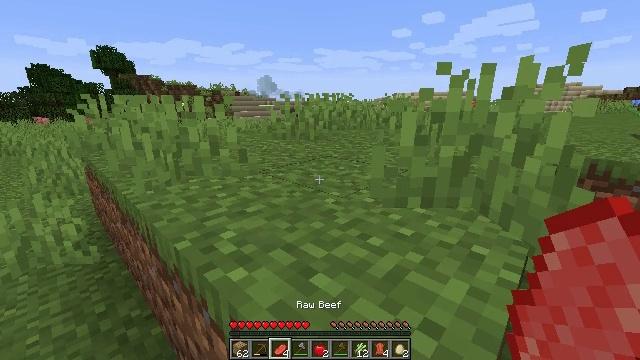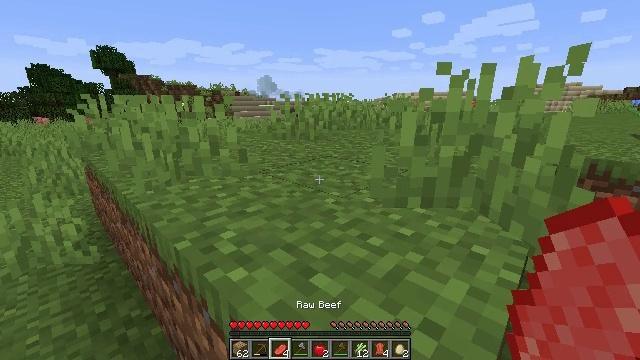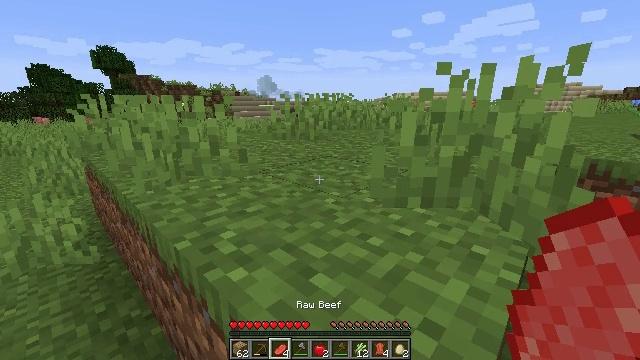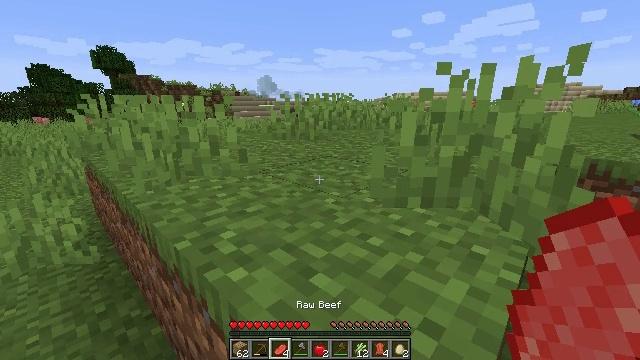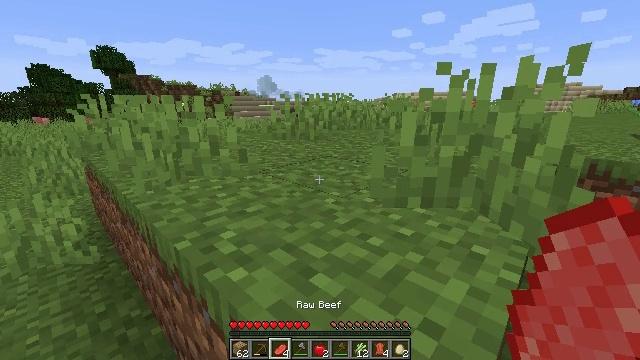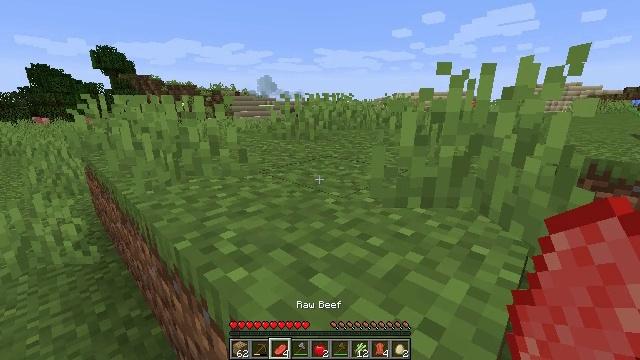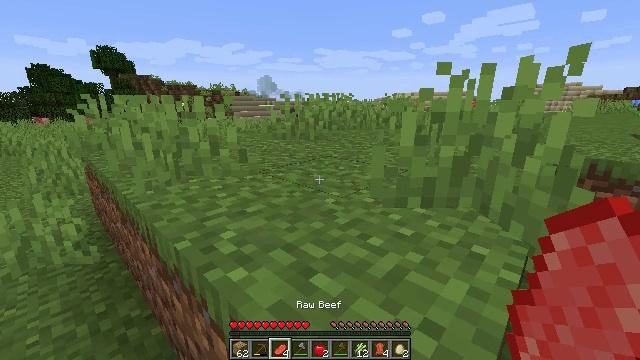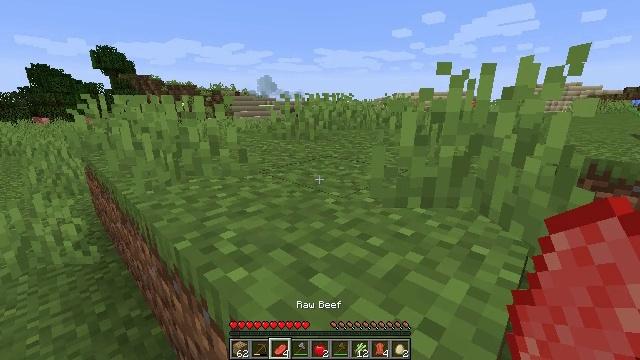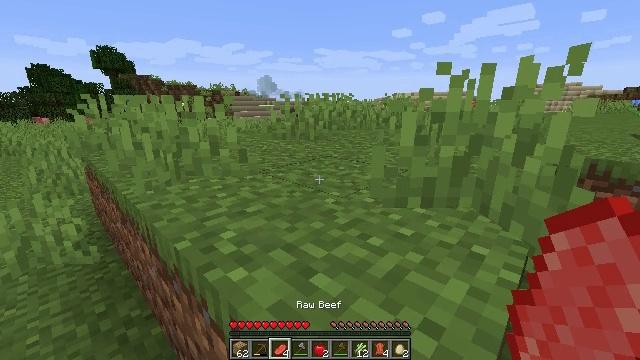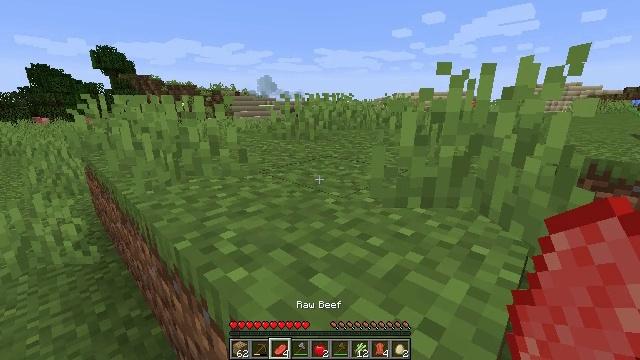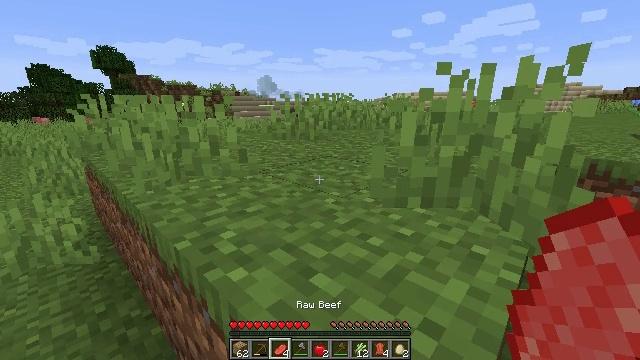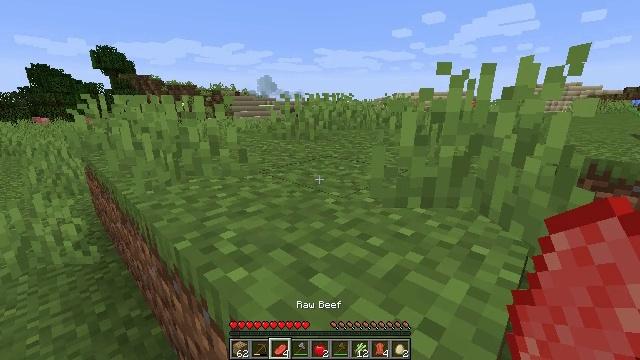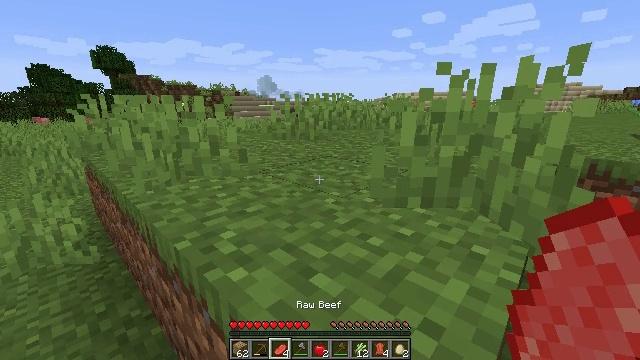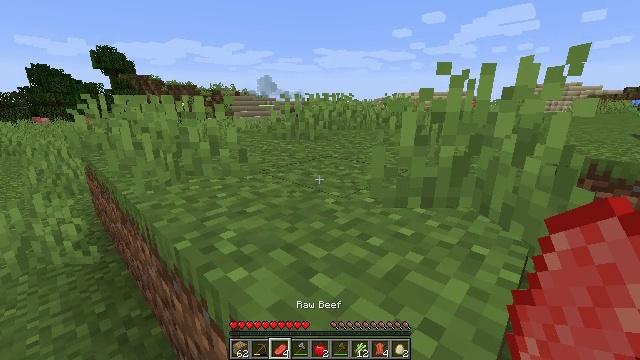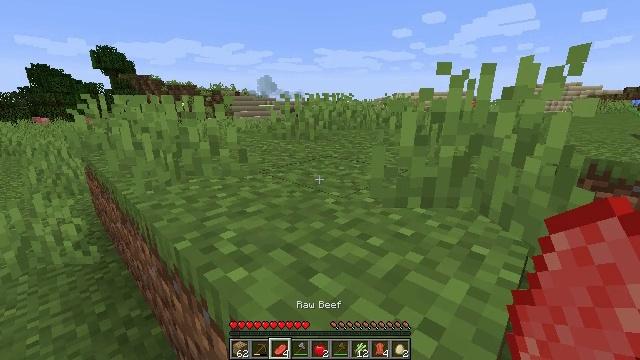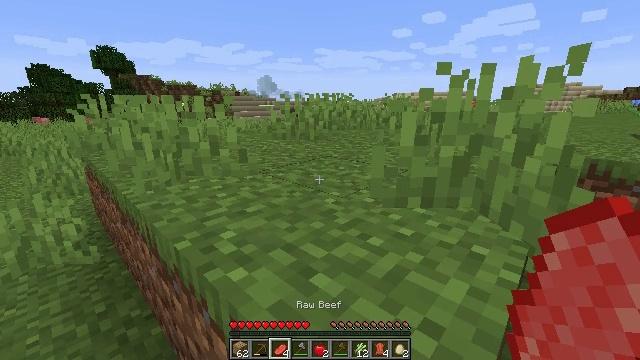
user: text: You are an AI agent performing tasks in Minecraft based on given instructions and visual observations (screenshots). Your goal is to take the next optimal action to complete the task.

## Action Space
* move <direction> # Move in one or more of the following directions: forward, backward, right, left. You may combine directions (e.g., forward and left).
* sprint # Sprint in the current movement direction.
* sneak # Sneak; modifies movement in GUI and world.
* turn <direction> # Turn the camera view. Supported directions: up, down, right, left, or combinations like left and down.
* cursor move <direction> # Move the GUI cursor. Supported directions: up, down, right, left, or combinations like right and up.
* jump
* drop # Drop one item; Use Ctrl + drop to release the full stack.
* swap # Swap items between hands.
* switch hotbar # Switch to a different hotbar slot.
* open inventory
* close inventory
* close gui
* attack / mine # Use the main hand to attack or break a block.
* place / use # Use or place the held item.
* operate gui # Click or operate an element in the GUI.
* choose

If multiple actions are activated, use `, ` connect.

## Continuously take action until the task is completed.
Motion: motion action
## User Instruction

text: Harvest sugar cane from the plant.
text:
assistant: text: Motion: no_op
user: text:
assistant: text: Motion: no_op
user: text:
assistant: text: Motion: no_op
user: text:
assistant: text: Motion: no_op
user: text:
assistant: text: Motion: switch to hotbar 3
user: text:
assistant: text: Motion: switch to hotbar 3
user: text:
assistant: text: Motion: switch to hotbar 3
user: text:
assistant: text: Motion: no_op
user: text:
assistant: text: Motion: no_op
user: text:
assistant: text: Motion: no_op
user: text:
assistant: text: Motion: no_op
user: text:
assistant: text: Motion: no_op
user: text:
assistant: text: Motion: no_op
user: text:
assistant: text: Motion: no_op
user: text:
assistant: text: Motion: no_op
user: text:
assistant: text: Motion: switch to hotbar 2
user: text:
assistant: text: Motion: switch to hotbar 2
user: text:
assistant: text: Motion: switch to hotbar 2
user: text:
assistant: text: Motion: switch to hotbar 2
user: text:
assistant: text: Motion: no_op
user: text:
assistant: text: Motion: no_op
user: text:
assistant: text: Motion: no_op
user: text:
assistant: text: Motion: no_op
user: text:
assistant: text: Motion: no_op
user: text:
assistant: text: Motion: no_op
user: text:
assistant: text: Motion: no_op
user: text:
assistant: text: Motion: no_op
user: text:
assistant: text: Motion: no_op
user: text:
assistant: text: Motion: no_op
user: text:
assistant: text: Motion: no_op